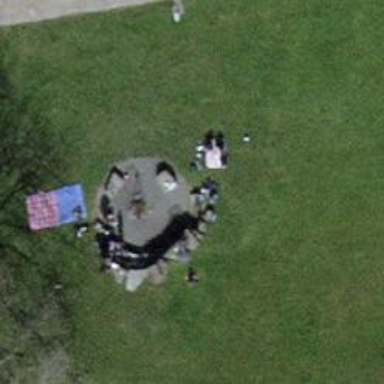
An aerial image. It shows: Picnic site for tourists.